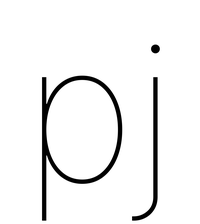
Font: Inter_Thin